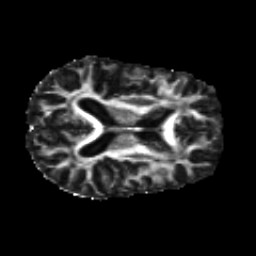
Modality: FA
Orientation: axial
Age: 34
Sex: male
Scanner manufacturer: siemens
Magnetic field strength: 3 T
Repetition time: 8.8 s
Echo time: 0.085 s